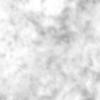
Label: no_change